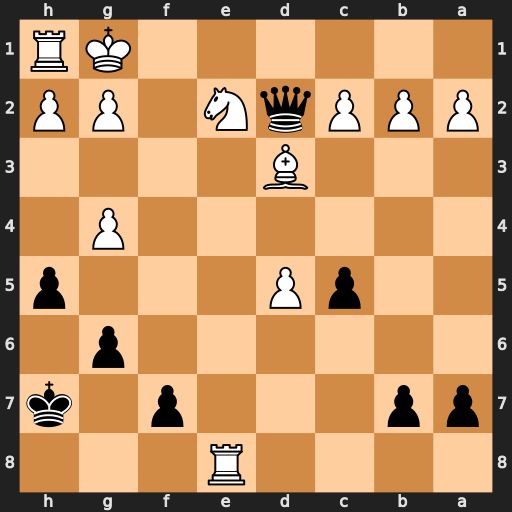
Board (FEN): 4R3/pp3p1k/6p1/2pP3p/6P1/3B4/PPPqN1PP/6KR
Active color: b
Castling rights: -
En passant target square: -
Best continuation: Qe1#